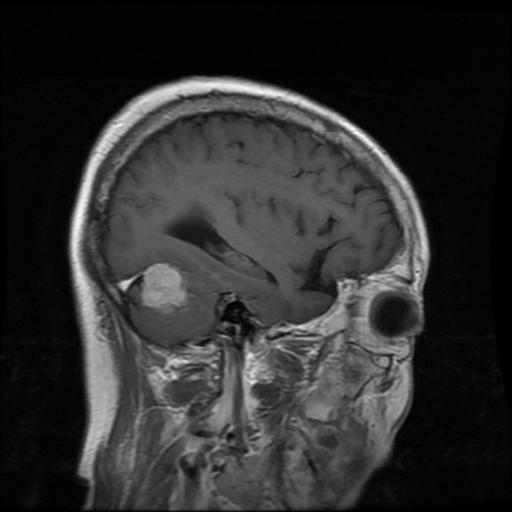
Label: meningioma